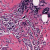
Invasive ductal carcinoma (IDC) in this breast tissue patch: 0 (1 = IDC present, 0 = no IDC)